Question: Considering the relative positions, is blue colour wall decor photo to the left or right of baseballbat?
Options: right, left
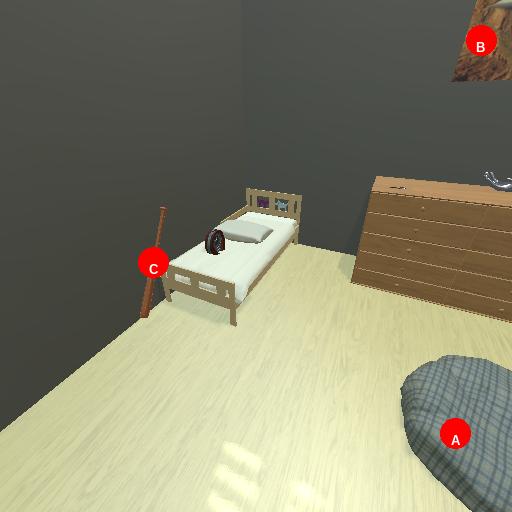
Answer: right